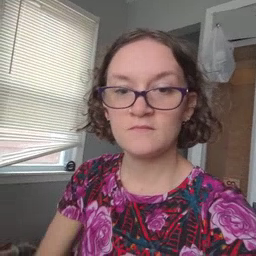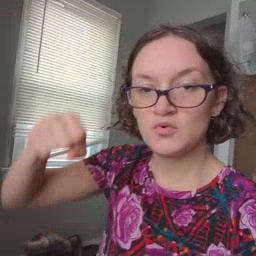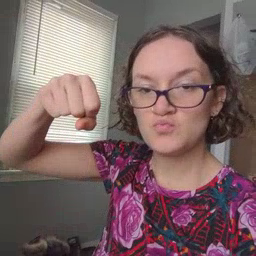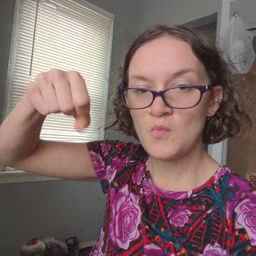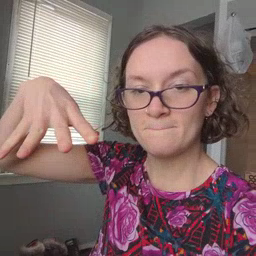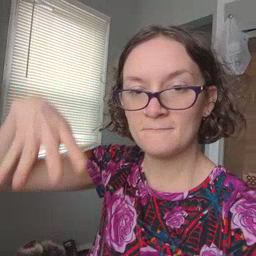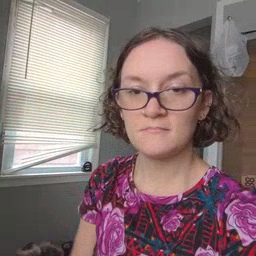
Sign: drop